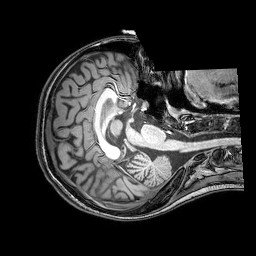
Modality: T1w
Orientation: axial
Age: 21
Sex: female